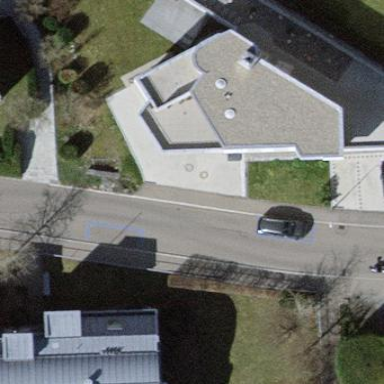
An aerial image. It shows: Building with flat roof.